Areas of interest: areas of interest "Sport and cultural"
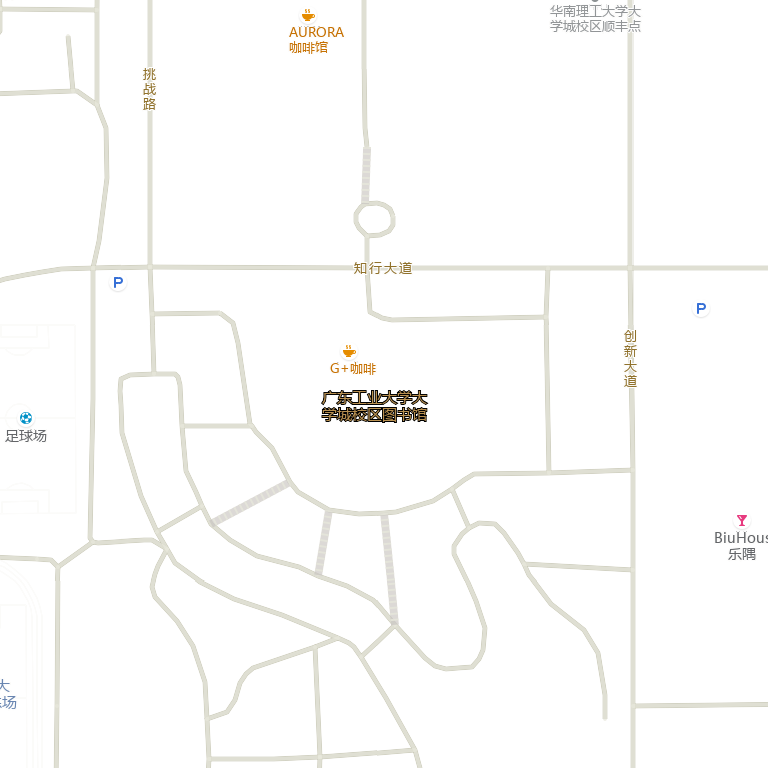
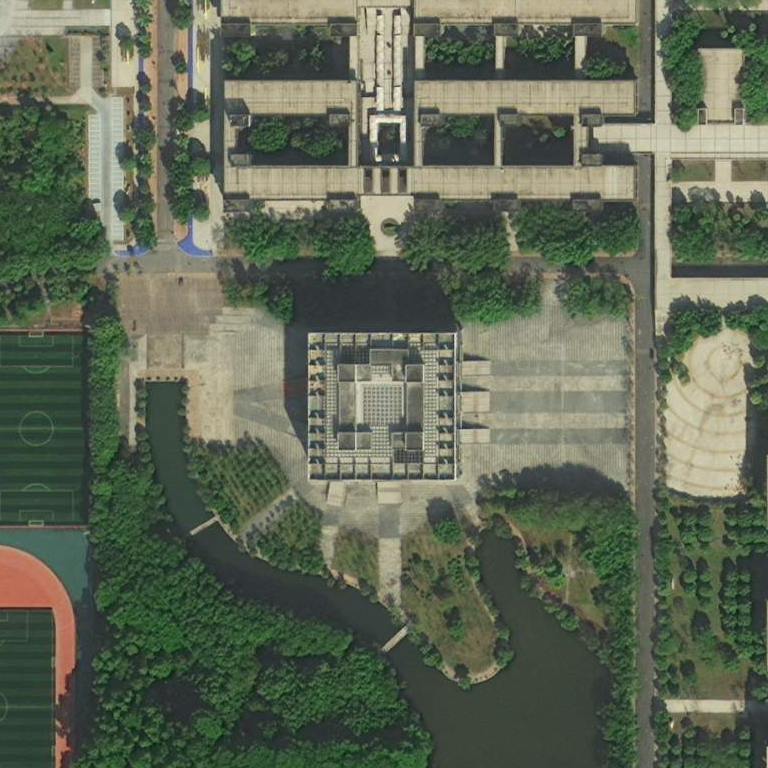